Interaction volume radius: 5 \u00c5
Interaction volume height: 10 \u00c5
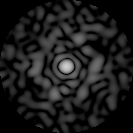
Disorder parameter: 0.8335